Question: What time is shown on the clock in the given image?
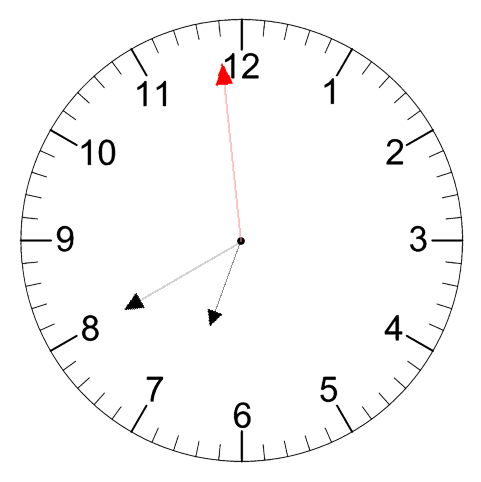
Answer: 06:39:59